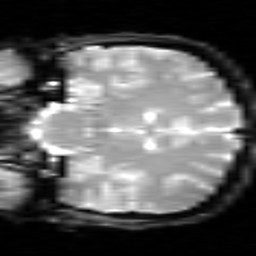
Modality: inplaneT2
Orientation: coronal
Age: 25
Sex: female